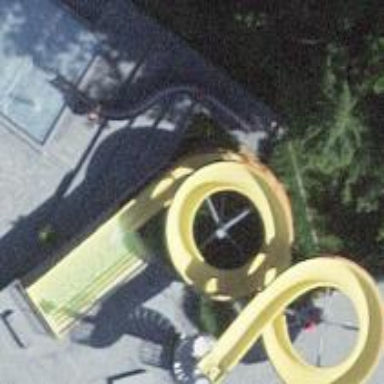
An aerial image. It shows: Playground featuring slide.